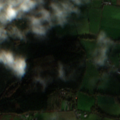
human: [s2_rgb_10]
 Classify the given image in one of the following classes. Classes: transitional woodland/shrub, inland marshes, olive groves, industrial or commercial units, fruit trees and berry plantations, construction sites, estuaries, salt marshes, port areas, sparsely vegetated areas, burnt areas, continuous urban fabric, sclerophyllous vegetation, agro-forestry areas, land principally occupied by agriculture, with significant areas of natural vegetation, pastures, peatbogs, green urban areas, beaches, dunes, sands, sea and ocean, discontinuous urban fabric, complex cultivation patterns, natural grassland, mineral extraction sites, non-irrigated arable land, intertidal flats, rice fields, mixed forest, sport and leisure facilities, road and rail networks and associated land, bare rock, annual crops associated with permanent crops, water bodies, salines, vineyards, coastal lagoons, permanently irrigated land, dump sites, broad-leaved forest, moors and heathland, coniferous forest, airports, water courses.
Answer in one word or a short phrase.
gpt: pastures, complex cultivation patterns, coniferous forest, transitional woodland/shrub